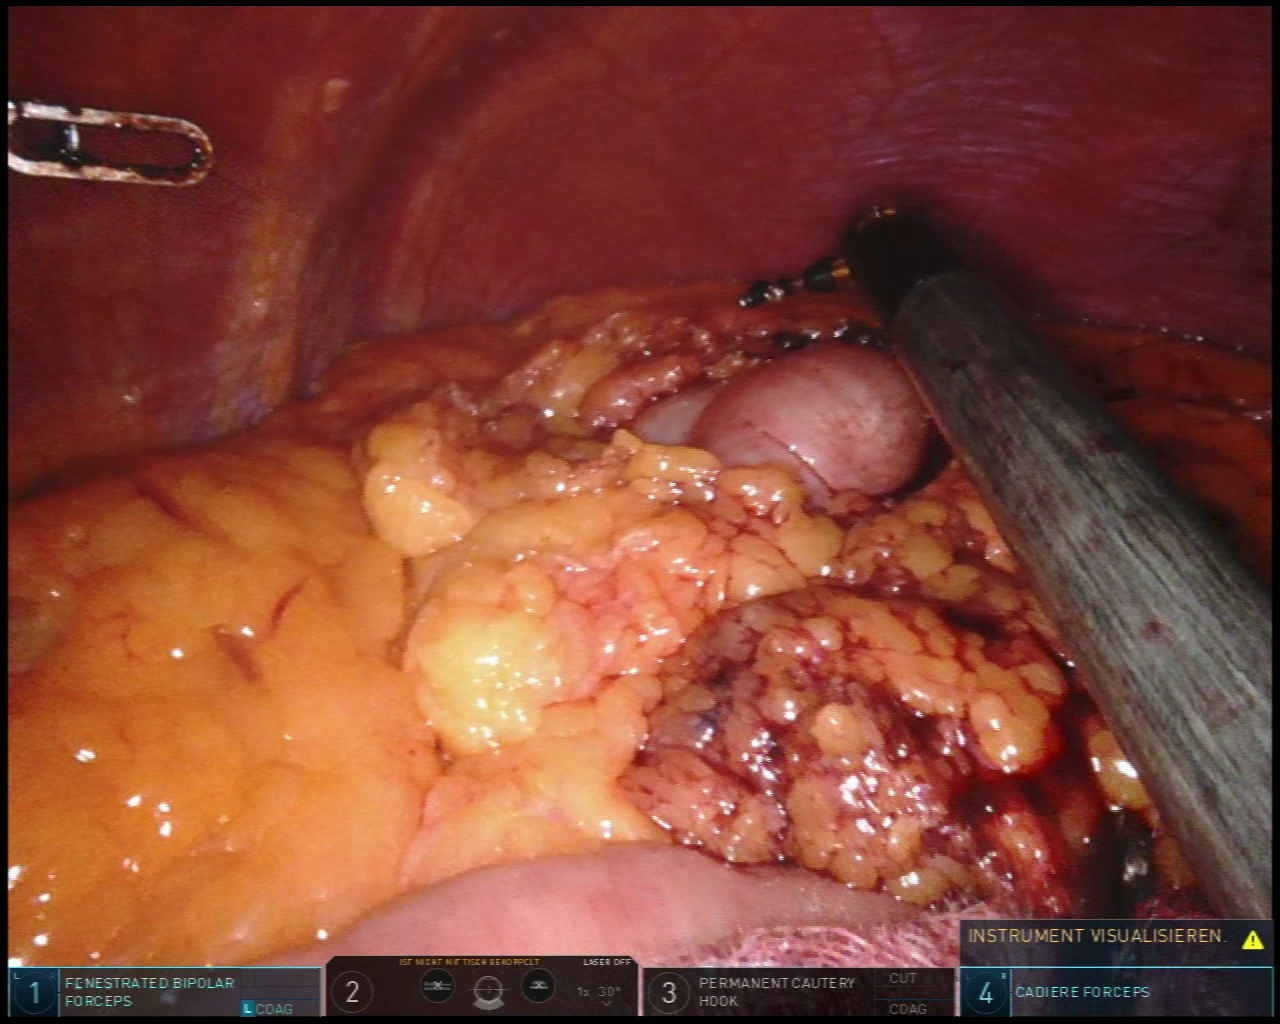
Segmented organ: colon
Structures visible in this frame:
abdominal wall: yes
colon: yes
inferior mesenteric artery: no
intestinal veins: no
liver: no
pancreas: no
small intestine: yes
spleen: no
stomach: no
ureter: no
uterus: no
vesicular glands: no